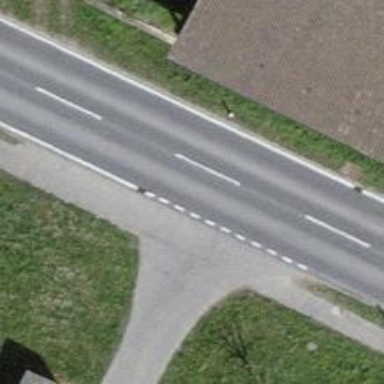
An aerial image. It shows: Cycleway.